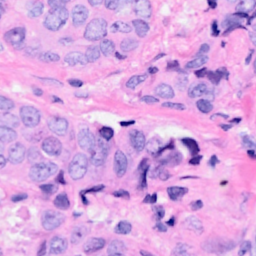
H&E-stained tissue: Breast